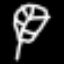
Label: leaf